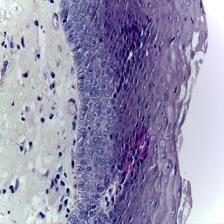
Diagnosis: Normal